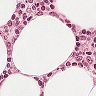
Metastatic tissue present: no